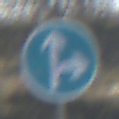
Verkehrszeichen: VorgeschriebeneFahrtrichtungGeradeausOderRechts
Umgebung: Outdoor, Nature
Tageszeit: MorningAfternoon
Wetter: PartlyCloudy
Licht: Natural
Jahreszeit: NotSpecified
Kontrast: HighContrast